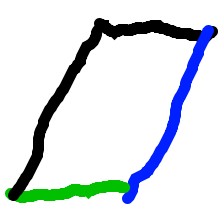
Shape: parallelogram